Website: bh-photo
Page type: address-validator
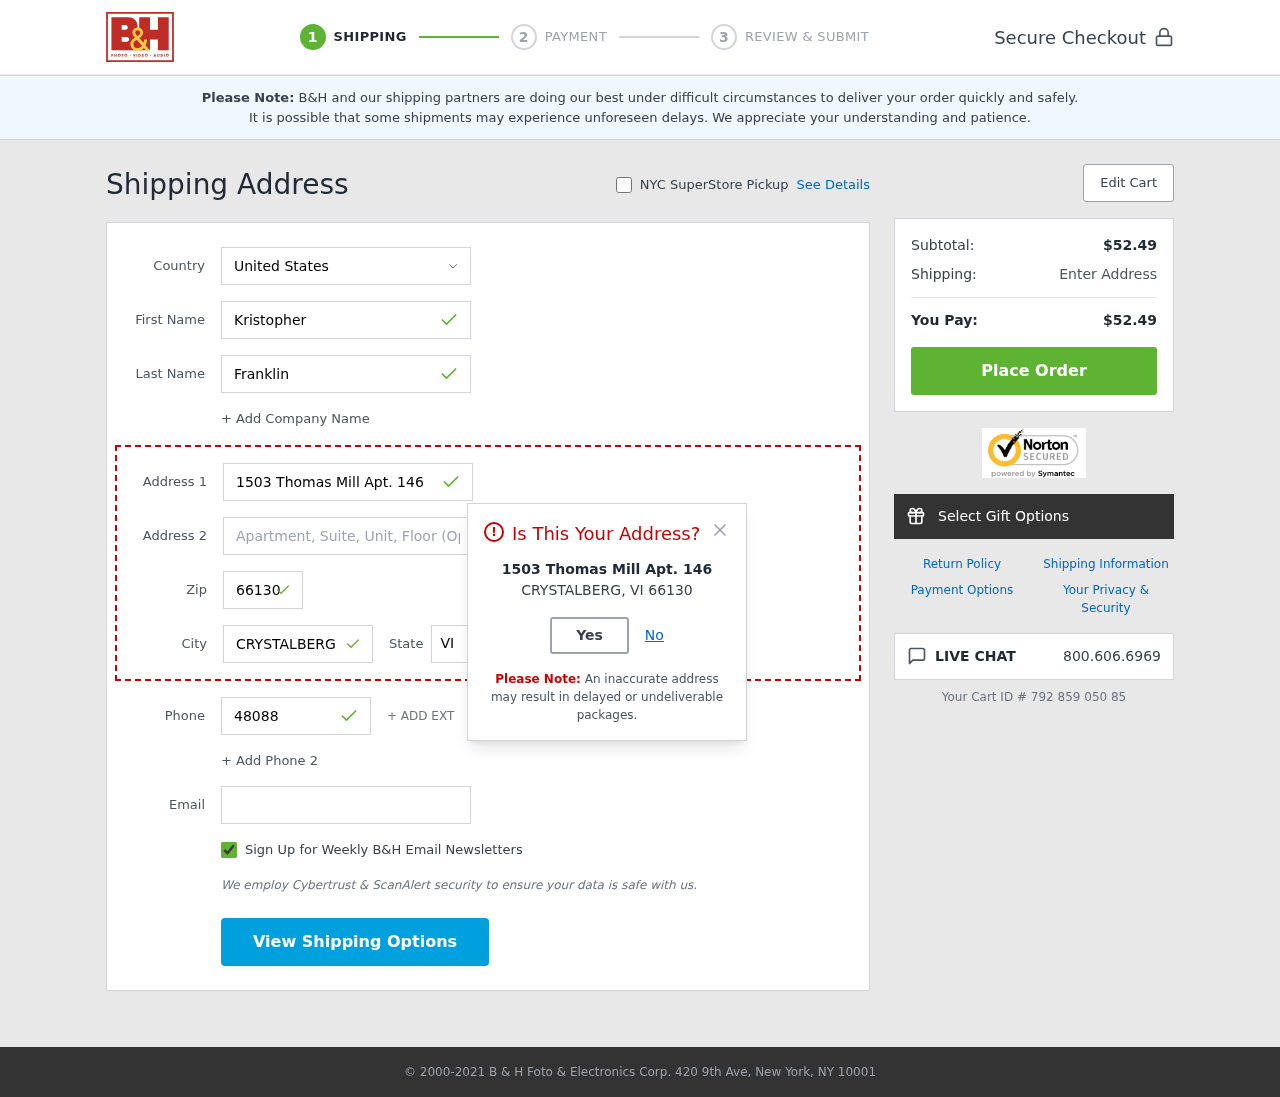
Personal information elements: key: PII_CITY
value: Crystalberg
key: PII_COUNTRY
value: United States
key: PII_EMAIL
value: kristopher_franklin@hotmail.com
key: PII_FIRSTNAME
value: Kristopher
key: PII_LASTNAME
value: Franklin
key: PII_PHONE
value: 4808817190
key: PII_POSTCODE
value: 66130
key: PII_STATE_ABBR
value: VI
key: PII_STREET
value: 1503 Thomas Mill Apt. 146
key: PII_CITY_MODAL
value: CRYSTALBERG
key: PII_STATE
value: VI
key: PII_POSTCODE_FULL
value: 66130
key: PII_POSTCODE_NUMERIC
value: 66130
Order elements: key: ORDER_SUBTOTAL
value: $52.49
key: ORDER_TOTAL
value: $52.49
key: ORDER_ID
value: Your Cart ID # 792 859 050 85